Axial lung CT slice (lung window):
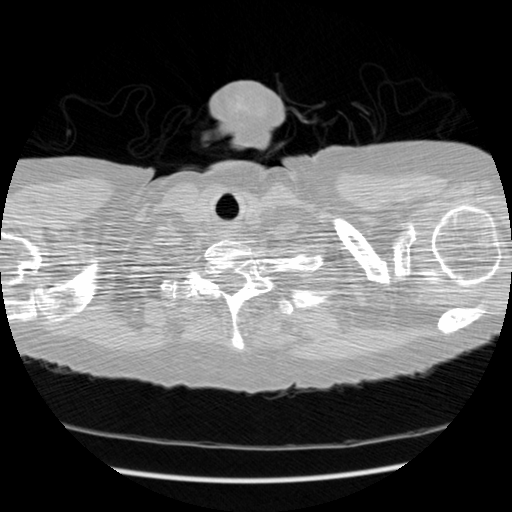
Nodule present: no